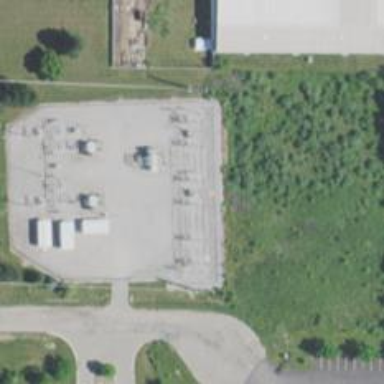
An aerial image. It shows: Switch used for power control.